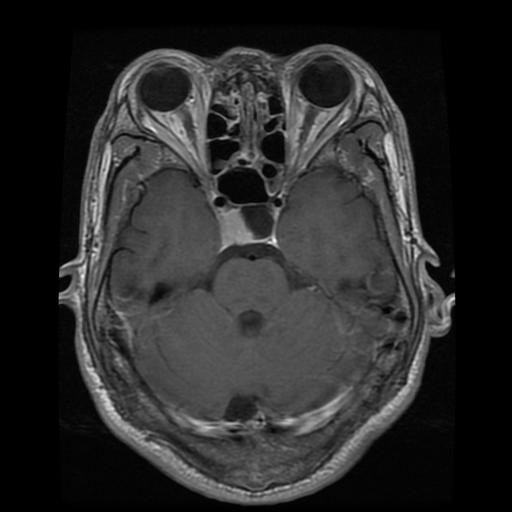
Label: pituitary